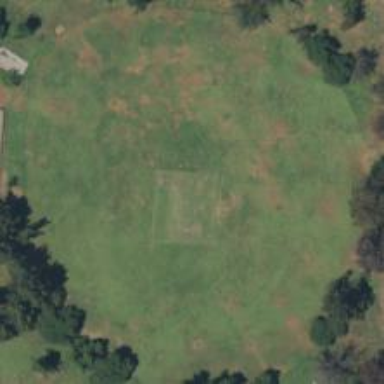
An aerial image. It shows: Cricket pitch for leisure and sports activities.